Field crop: maize
Growth stage: 2
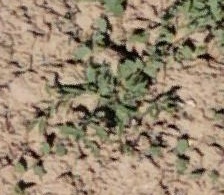
Species: convolvulus